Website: lowes
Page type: customer-info-address
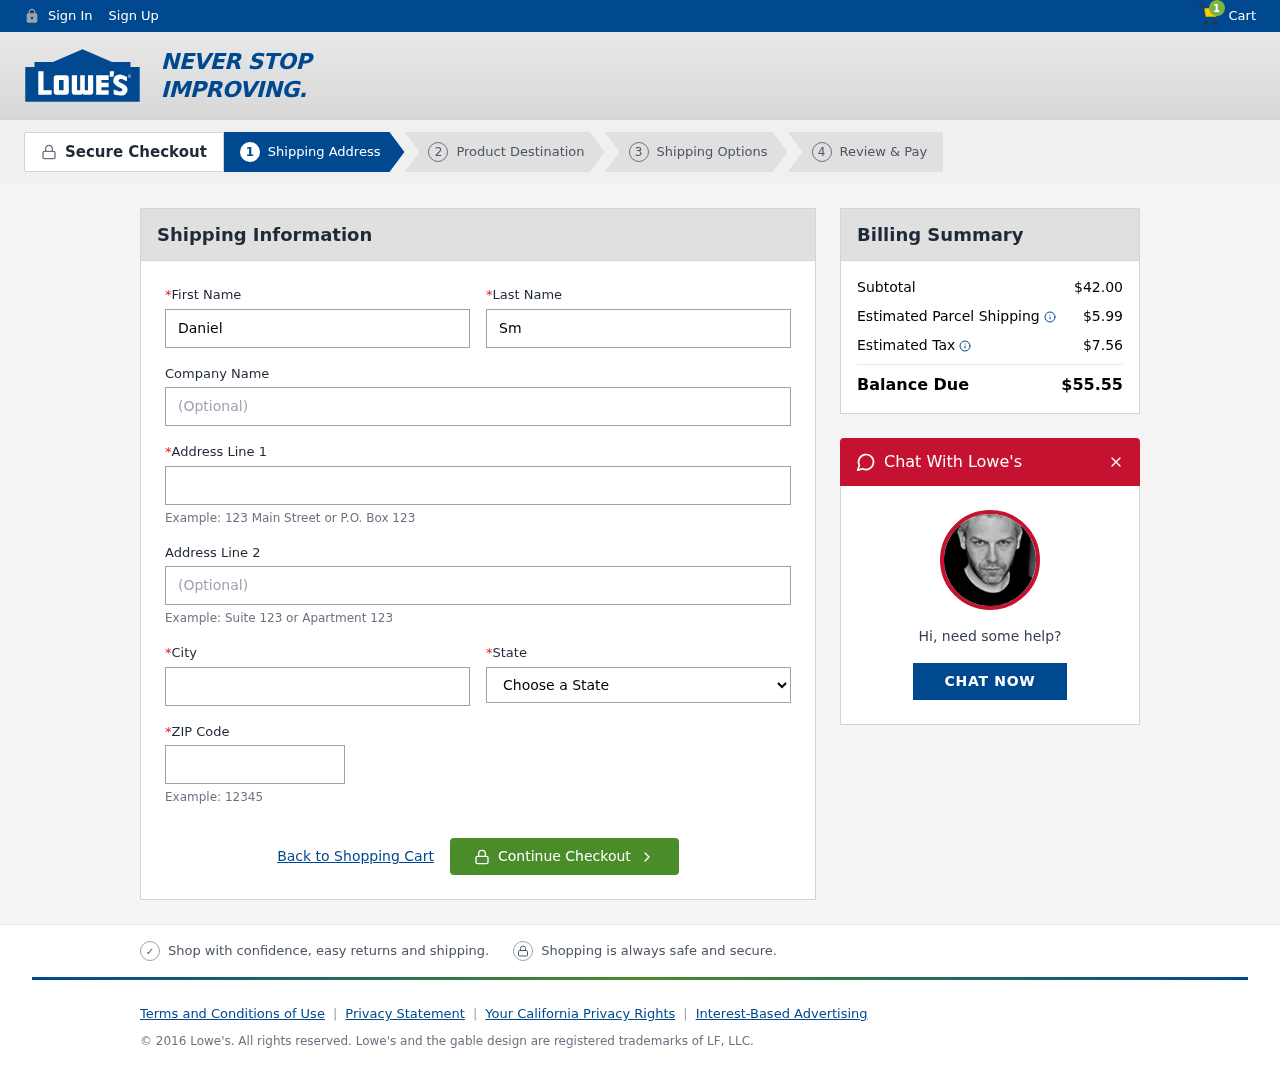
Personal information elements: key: PII_CITY
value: Danielsport
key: PII_COMPANY
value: Gregory-Sandoval
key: PII_FIRSTNAME
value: Daniel
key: PII_LASTNAME
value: Smith
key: PII_POSTCODE
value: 27279
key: PII_STATE
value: Wisconsin
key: PII_STREET
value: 2971 Michael Knolls
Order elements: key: ORDER_NUM_ITEMS
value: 1
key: ORDER_SUBTOTAL
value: $42.00
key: ORDER_SHIPPING_COST
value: $5.99
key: ORDER_TAX
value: $7.56
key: ORDER_TOTAL
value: $55.55